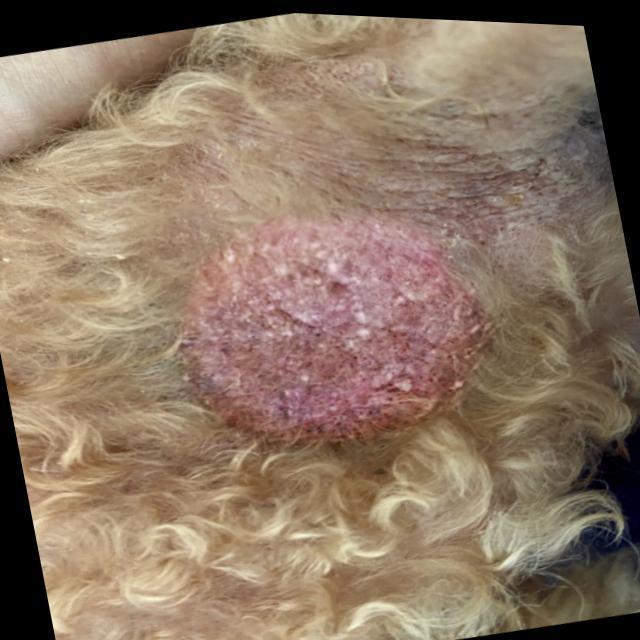
Canine ringworm (Dermatophytosis) — fungal infection caused by Microsporum or Trichophyton. Presents with circular alopecia, scaling, crusting, and broken hairs.